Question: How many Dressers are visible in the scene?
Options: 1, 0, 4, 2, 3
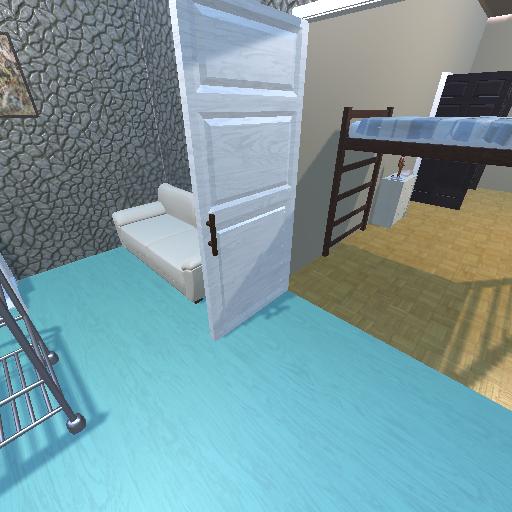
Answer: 1